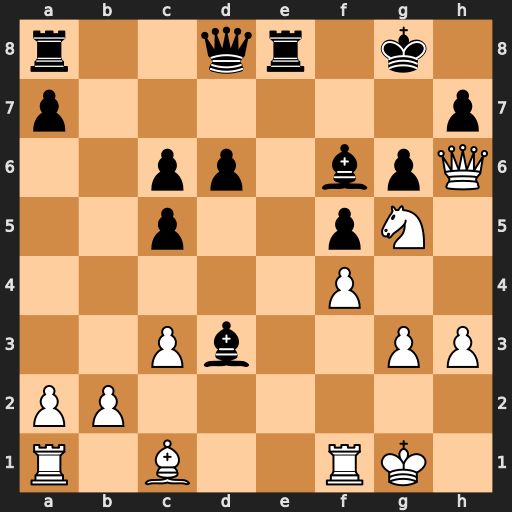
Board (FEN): r2qr1k1/p6p/2pp1bpQ/2p2pN1/5P2/2Pb2PP/PP6/R1B2RK1
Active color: w
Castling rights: -
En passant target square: -
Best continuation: Qxh7+ Kf8 Qf7#